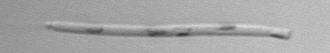
Label: Eucampia_morphytype1